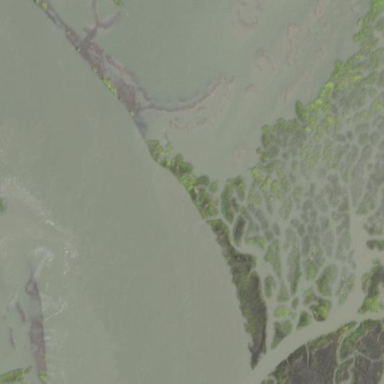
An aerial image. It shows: Tidal marsh wetland area.